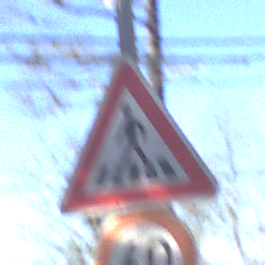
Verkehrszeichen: FussgaengerueberwegRechts
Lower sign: Geschwindigkeit60
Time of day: MorningAfternoon
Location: Outdoor (Nature)
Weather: Clear
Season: Winter
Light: Natural